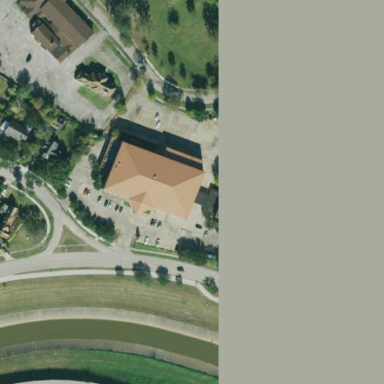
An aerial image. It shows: Building that is place of worship.